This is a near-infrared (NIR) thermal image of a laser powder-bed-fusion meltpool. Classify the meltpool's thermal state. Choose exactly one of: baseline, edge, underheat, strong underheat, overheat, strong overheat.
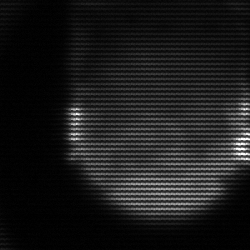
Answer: edge